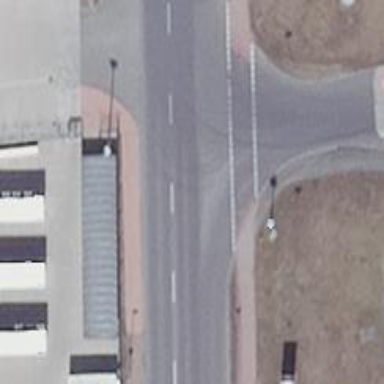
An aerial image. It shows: Tertiary road with cycle track and foot track on the right side.